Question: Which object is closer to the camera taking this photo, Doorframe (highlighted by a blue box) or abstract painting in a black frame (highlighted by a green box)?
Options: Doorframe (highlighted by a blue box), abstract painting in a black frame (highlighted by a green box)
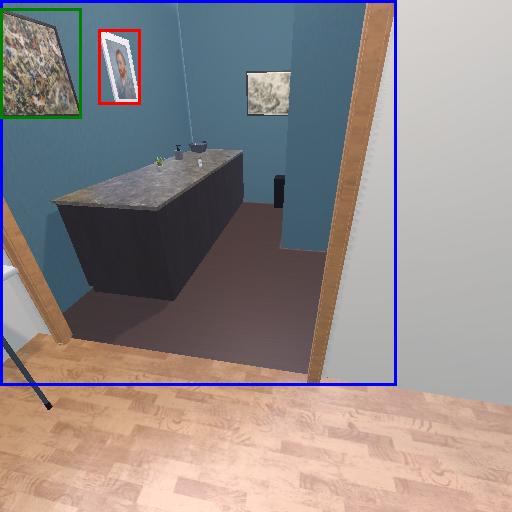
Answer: Doorframe (highlighted by a blue box)